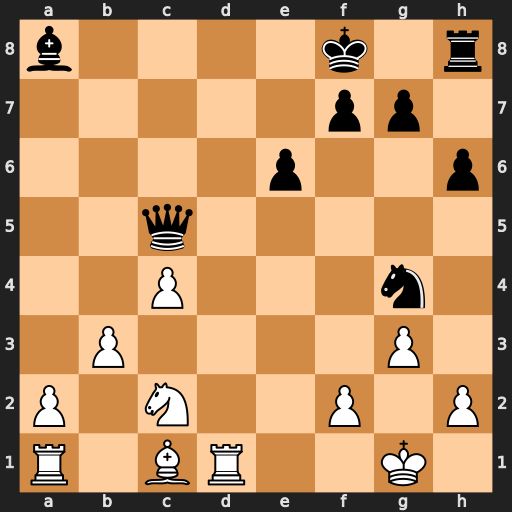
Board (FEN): b4k1r/5pp1/4p2p/2q5/2P3n1/1P4P1/P1N2P1P/R1BR2K1
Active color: w
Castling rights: -
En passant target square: -
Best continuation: Ba3 Qxa3 Nxa3